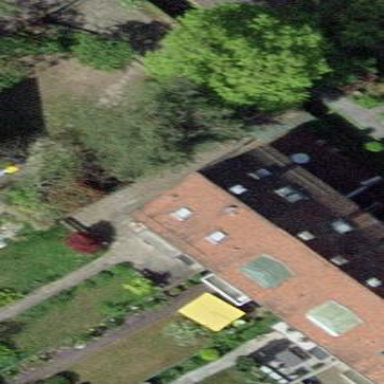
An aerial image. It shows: Terrace building.